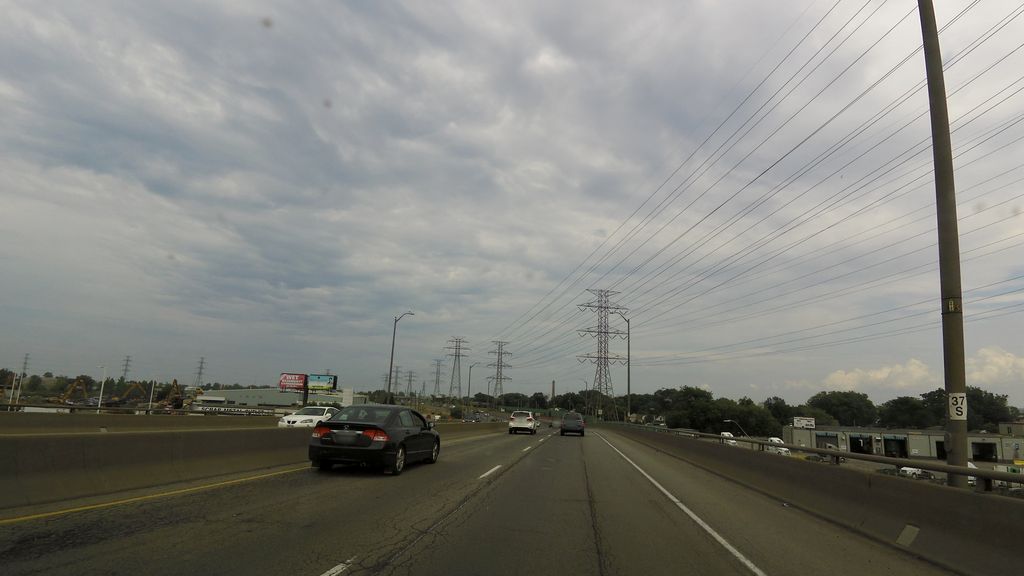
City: hamilton